Question: I'm attempting to create a clone of the existing java Sonar Way Quality Profile. I'm following the instructions at <URL> for "How do I ... Copy the rules from one profile to another?" SQ 5.6/Java plugin 4.2.
1. Create a new Quality Profile (MyQP with language type java). [Creation successful. 0 active rules, as expected.]

1. Filter on Sonar Way (java) Quality Profile to get 235 active code rules.
2. Bulk Change -> Activate In MyQP. [Seems to work - "235 rule(s) changed in MyQP"].
3. But, MyQP when "active" has "No Coding Rules" and my list of rules is completely blank. However, when MyQP is "inactive" I get a list of all 386 java rules (some of which are active and some are not). If I Bulk Change -> Activate in MyQP all 386 rules something happens (all the Deactivated rules seem to activate), but I still can't see any of them (No Coding Rules) when I change the status of MyQP from inactive -> active (under the Quality Profile section).
Error log:
> ERROR web[o.s.s.es.BulkIndexer] Fail to execute bulk index request: Bulk[237 index request(s) on index rules and type activeRule] org.elasticsearch.transport.RemoteTransportException: [sonar-1474516381064][inet[/127.0.0.1:9001]][indices:data/wr ite/bulk] Caused by: org.elasticsearch.index.mapper.MapperParsingException: The provided routing value [common-java] doesn't match the routing key stored in the document: [common-java:DuplicatedBlocks]
Am I missing something? I think I'm following the directions to the letter.
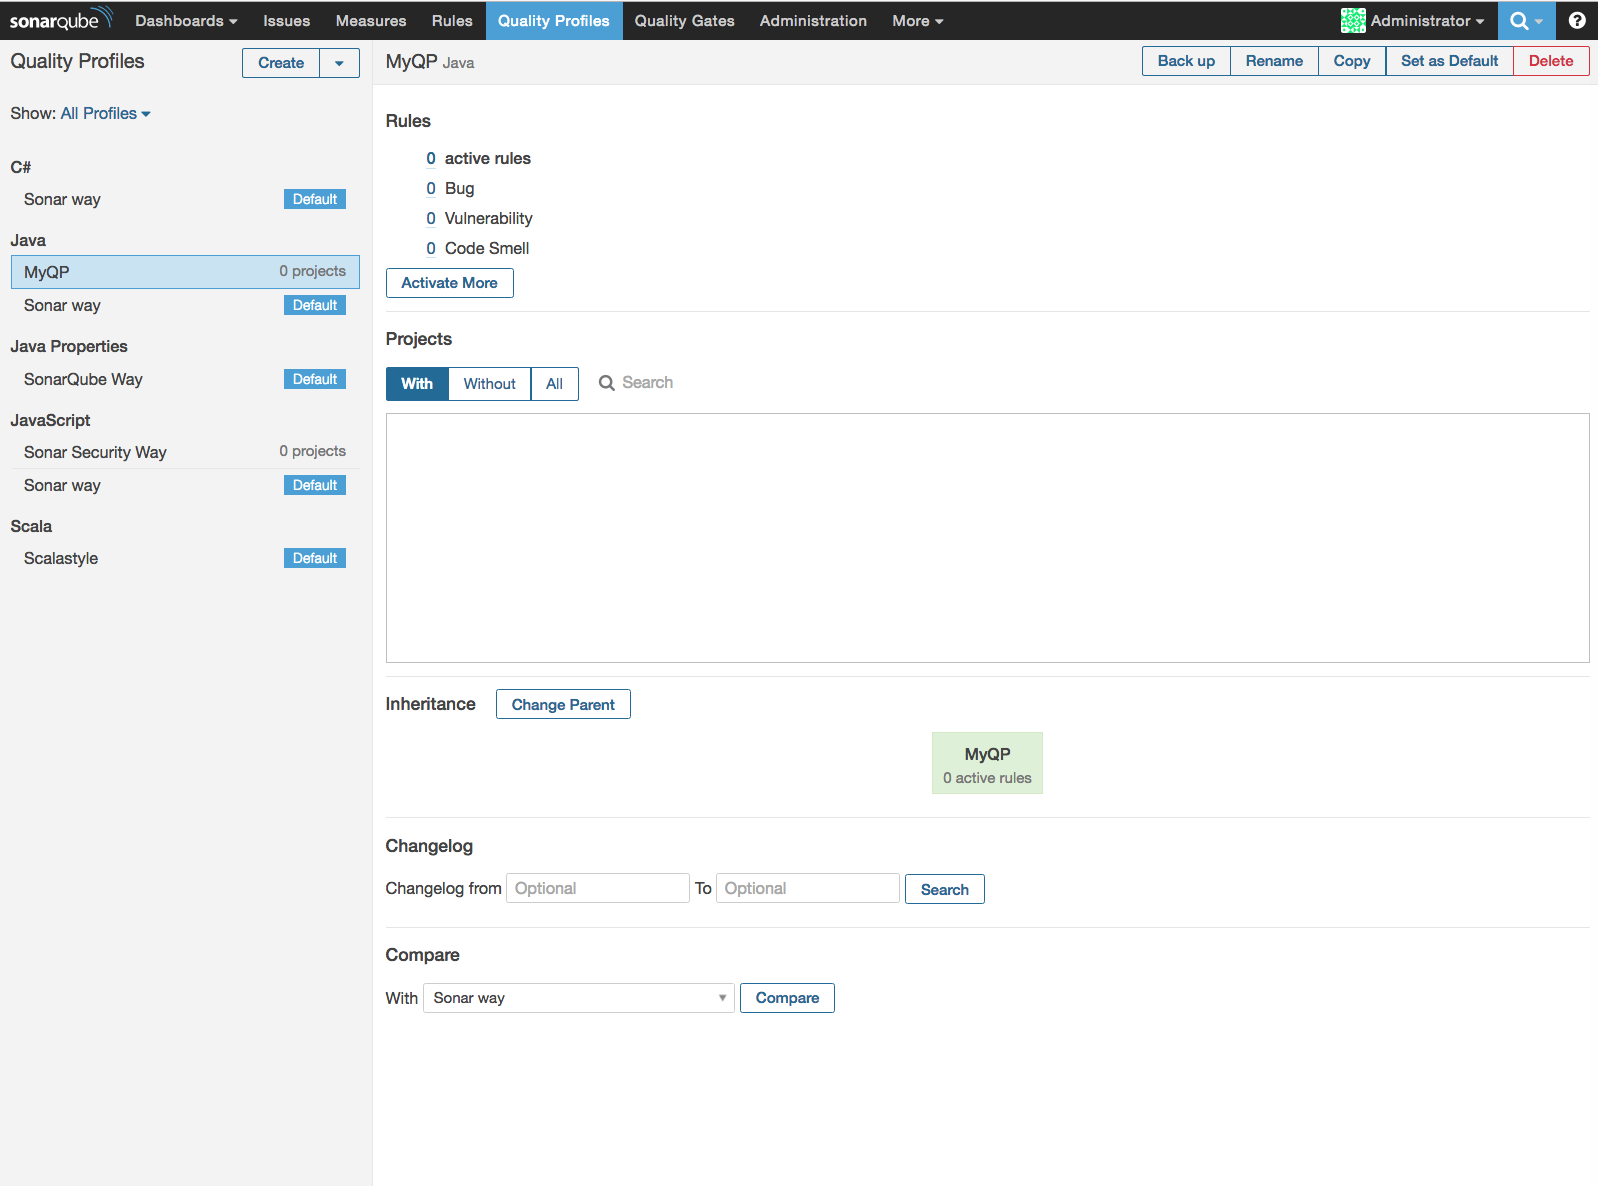
Answer: Drop the directory data/es and restart the server. Your ES data must be corrupted.